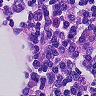
Metastatic tissue present: no